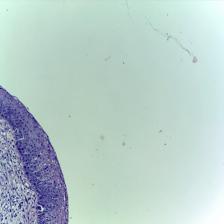
Diagnosis: Normal